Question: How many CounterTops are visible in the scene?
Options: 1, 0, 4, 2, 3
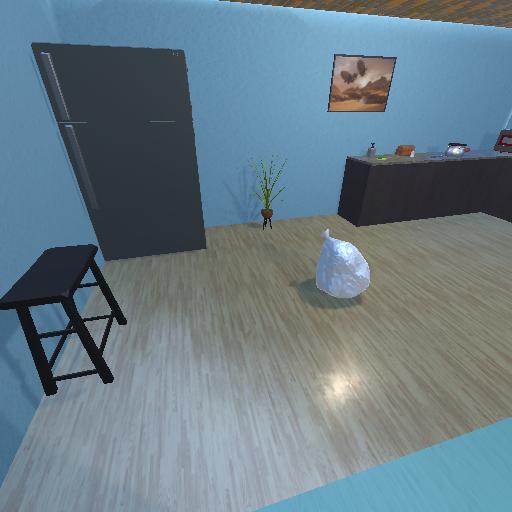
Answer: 1